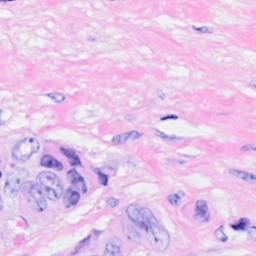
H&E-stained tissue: Breast